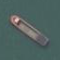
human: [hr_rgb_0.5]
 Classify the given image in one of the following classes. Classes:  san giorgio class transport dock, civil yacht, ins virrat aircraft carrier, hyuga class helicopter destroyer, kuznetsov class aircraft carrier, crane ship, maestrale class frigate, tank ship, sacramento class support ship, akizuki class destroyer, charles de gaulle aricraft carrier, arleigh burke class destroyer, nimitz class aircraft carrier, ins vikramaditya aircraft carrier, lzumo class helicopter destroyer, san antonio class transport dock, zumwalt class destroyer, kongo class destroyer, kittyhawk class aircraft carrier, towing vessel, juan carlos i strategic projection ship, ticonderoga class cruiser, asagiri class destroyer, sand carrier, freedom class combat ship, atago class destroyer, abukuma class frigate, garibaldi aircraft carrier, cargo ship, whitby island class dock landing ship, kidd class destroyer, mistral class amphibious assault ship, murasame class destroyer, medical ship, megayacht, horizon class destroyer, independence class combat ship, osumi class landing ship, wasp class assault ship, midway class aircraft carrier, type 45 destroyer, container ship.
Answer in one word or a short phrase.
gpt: Sand carrier